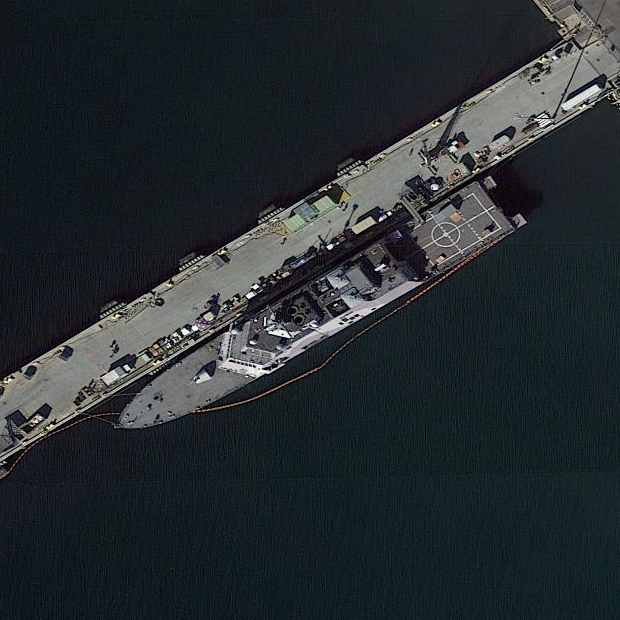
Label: Freedom-class_combat_ship